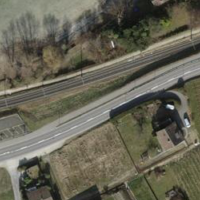
EUNIS habitat code: 55
Species observed at this site:
Galanthus nivalis
Fringilla coelebs
Cyanistes caeruleus